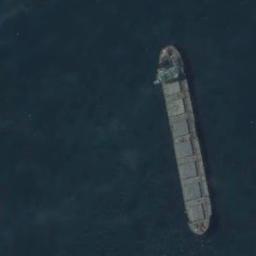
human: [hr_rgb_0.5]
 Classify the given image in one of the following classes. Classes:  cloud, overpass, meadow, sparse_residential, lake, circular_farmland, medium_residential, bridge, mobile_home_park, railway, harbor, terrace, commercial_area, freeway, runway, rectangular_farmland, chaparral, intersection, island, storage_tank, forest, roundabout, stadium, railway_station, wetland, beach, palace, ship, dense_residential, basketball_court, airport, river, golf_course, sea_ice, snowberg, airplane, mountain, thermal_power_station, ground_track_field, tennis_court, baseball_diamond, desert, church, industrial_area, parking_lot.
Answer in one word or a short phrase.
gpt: ship